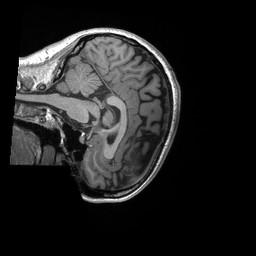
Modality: T1w
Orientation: sagittal
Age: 36
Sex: female
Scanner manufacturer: siemens
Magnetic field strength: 3 T
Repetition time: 2.4 s
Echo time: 0.00224 s